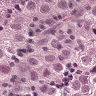
Metastatic tissue present: yes